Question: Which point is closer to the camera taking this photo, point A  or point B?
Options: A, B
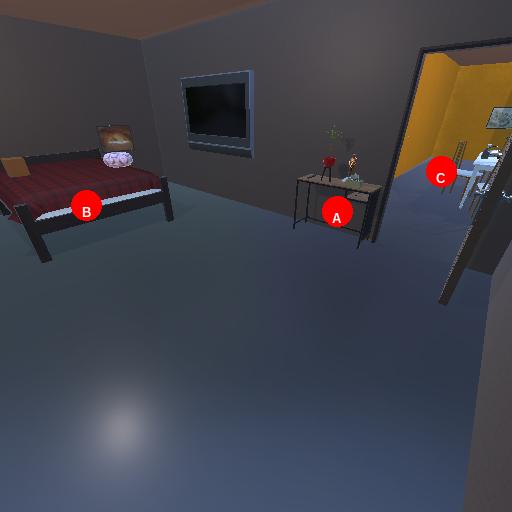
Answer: A